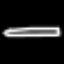
Label: pencil